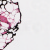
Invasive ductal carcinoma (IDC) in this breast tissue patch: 0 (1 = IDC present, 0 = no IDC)